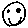
Label: smiley face